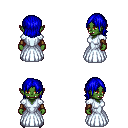
a pixel art fantasy rpg character, female body template, orc, green skin, underdress, red pants, blue long bangs hairstyle, cloth bracers, metal boots, four views (front, back, left, right), 2x2 character sprite sheet, small pixel art, hard edges, no anti-aliasing